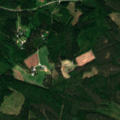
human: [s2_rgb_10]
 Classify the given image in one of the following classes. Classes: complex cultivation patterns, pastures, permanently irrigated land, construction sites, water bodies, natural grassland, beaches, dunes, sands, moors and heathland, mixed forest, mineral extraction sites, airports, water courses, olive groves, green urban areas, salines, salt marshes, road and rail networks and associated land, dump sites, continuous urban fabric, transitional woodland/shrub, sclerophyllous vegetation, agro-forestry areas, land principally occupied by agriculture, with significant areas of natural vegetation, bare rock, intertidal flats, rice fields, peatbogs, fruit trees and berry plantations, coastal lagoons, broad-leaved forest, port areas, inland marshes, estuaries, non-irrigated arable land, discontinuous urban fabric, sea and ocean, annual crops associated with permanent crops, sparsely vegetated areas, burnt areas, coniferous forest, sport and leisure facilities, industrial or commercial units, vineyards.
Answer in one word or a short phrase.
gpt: coniferous forest, mixed forest